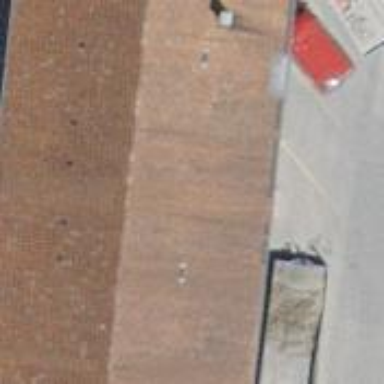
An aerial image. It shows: Industrial building with half-hipped roof shape.